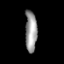
Tissue: prostate
Cell type: T cells
Senescence score: 0.7044
Nuclear area (px): 479
Mean DAPI intensity: 152.823